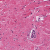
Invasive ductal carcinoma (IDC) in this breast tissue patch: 0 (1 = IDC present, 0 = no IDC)